Interaction volume radius: 5 \u00c5
Interaction volume height: 10 \u00c5
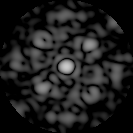
Disorder parameter: 0.5418